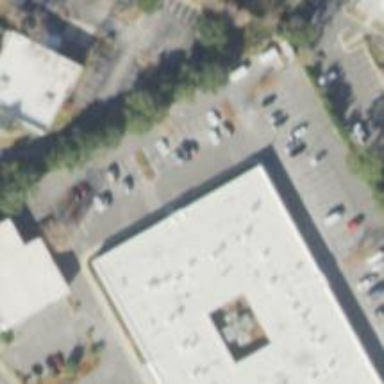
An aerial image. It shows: Parking space is available.